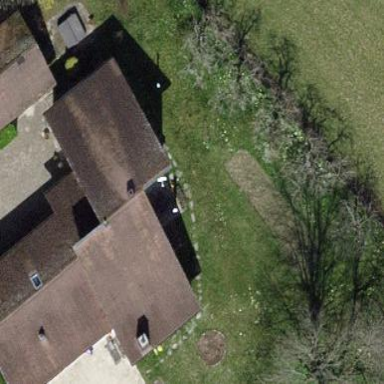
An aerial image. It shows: Simple and straightforward house.